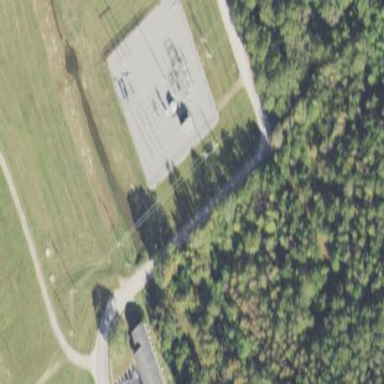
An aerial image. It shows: Distribution level power substation enclosed by fence.